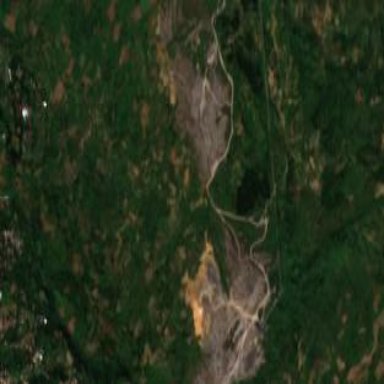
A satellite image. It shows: Quarry area.